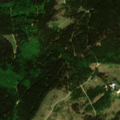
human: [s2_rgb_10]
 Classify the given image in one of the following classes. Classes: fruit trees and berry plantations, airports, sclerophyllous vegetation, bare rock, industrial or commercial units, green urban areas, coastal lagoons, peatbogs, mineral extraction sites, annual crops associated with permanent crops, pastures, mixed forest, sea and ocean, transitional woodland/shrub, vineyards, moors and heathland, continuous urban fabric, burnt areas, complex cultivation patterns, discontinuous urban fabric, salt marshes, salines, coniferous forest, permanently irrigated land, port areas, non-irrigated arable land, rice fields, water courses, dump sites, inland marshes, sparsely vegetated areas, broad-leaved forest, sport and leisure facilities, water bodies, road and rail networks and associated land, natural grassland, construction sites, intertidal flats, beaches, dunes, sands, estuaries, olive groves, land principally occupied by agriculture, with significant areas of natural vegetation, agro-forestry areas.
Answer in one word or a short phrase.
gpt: land principally occupied by agriculture, with significant areas of natural vegetation, coniferous forest, mixed forest, transitional woodland/shrub